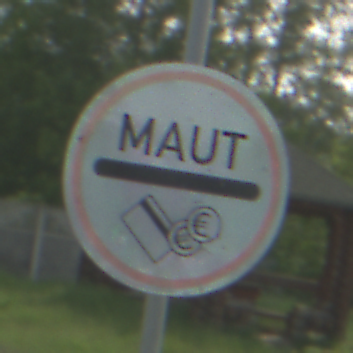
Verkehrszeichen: MautflichtigeStrecke
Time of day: MorningAfternoon
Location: Outdoor (Nature)
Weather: PartlyCloudy
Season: NotSpecified
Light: Natural